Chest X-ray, PA view. Patient: 49 years old, sex M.
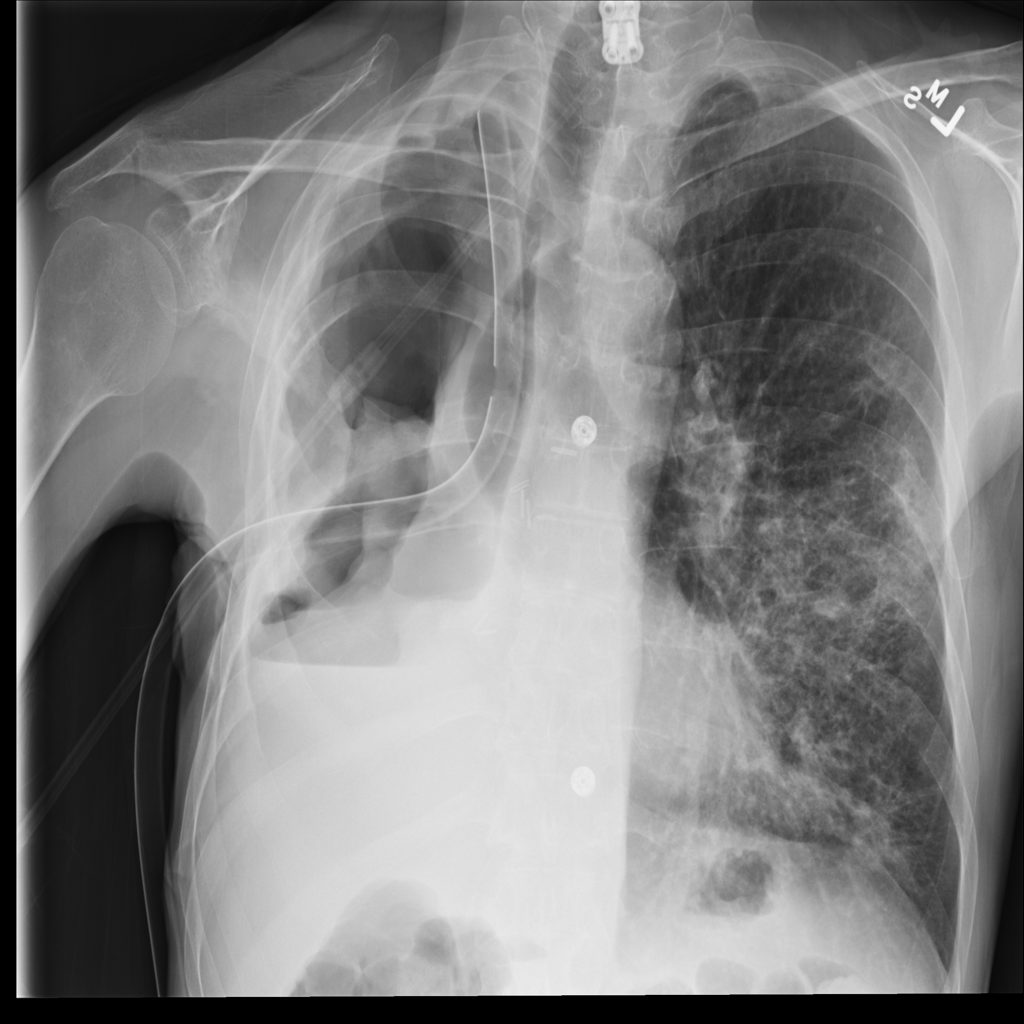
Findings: Pneumothorax